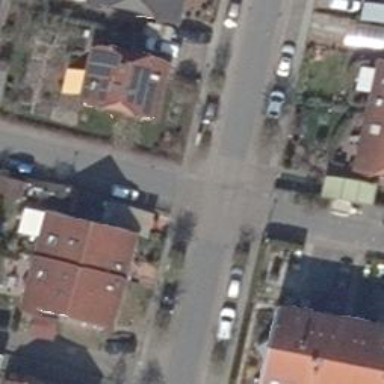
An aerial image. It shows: Living street.